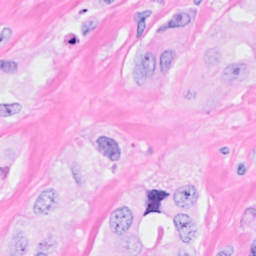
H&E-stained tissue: Breast